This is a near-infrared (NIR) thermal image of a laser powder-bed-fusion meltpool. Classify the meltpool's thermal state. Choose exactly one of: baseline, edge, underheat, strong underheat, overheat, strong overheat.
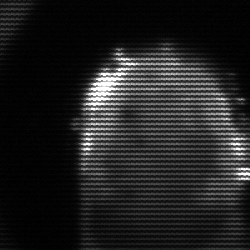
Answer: baseline